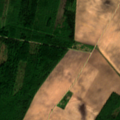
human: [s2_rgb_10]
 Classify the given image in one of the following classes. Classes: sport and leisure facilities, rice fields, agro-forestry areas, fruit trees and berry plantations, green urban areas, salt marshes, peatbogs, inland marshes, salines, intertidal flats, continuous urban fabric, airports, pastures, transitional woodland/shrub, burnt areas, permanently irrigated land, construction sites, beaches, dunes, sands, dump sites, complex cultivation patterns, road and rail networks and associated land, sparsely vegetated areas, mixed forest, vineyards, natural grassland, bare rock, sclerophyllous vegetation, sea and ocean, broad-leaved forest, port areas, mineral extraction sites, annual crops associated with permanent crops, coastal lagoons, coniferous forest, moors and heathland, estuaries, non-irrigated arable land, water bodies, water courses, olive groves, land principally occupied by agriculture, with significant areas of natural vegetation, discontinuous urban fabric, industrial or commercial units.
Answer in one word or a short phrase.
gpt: non-irrigated arable land, broad-leaved forest